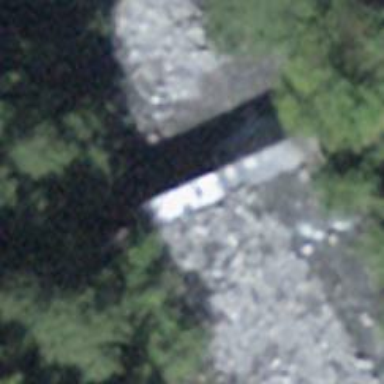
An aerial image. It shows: Check dam beside retaining wall.